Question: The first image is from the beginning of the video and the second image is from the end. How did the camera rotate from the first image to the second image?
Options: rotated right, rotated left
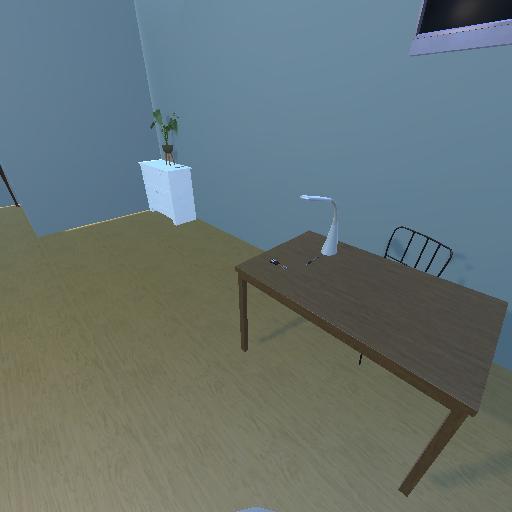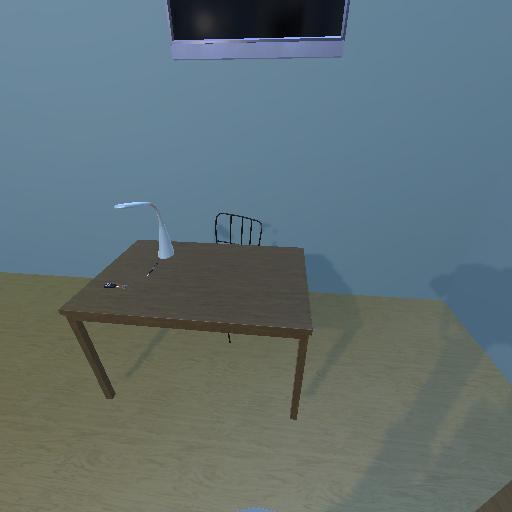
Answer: rotated right